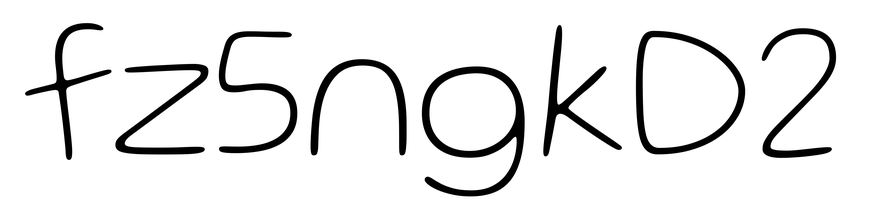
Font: Gluten_Thin